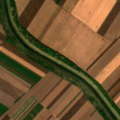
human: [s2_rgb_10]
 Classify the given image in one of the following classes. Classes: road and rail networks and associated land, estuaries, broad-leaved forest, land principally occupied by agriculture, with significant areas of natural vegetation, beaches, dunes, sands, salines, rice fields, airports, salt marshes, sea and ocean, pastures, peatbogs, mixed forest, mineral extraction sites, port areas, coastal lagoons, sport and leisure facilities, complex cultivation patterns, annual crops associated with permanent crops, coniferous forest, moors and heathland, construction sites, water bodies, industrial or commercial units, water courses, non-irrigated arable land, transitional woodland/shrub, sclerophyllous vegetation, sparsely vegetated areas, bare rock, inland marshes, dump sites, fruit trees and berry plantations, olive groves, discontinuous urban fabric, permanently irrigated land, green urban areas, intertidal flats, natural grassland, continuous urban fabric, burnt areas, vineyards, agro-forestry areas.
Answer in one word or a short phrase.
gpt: non-irrigated arable land, water courses